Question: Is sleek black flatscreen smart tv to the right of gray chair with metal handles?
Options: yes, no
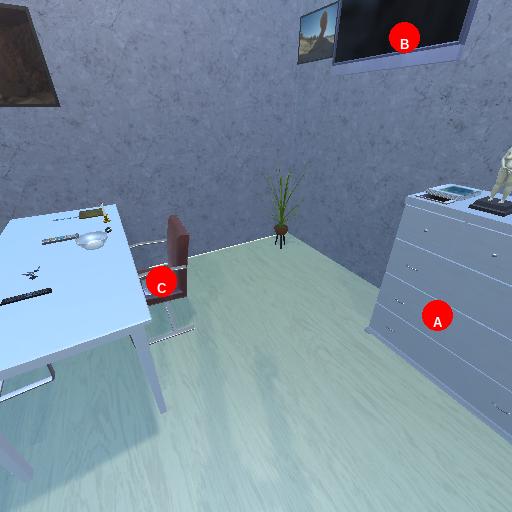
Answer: yes